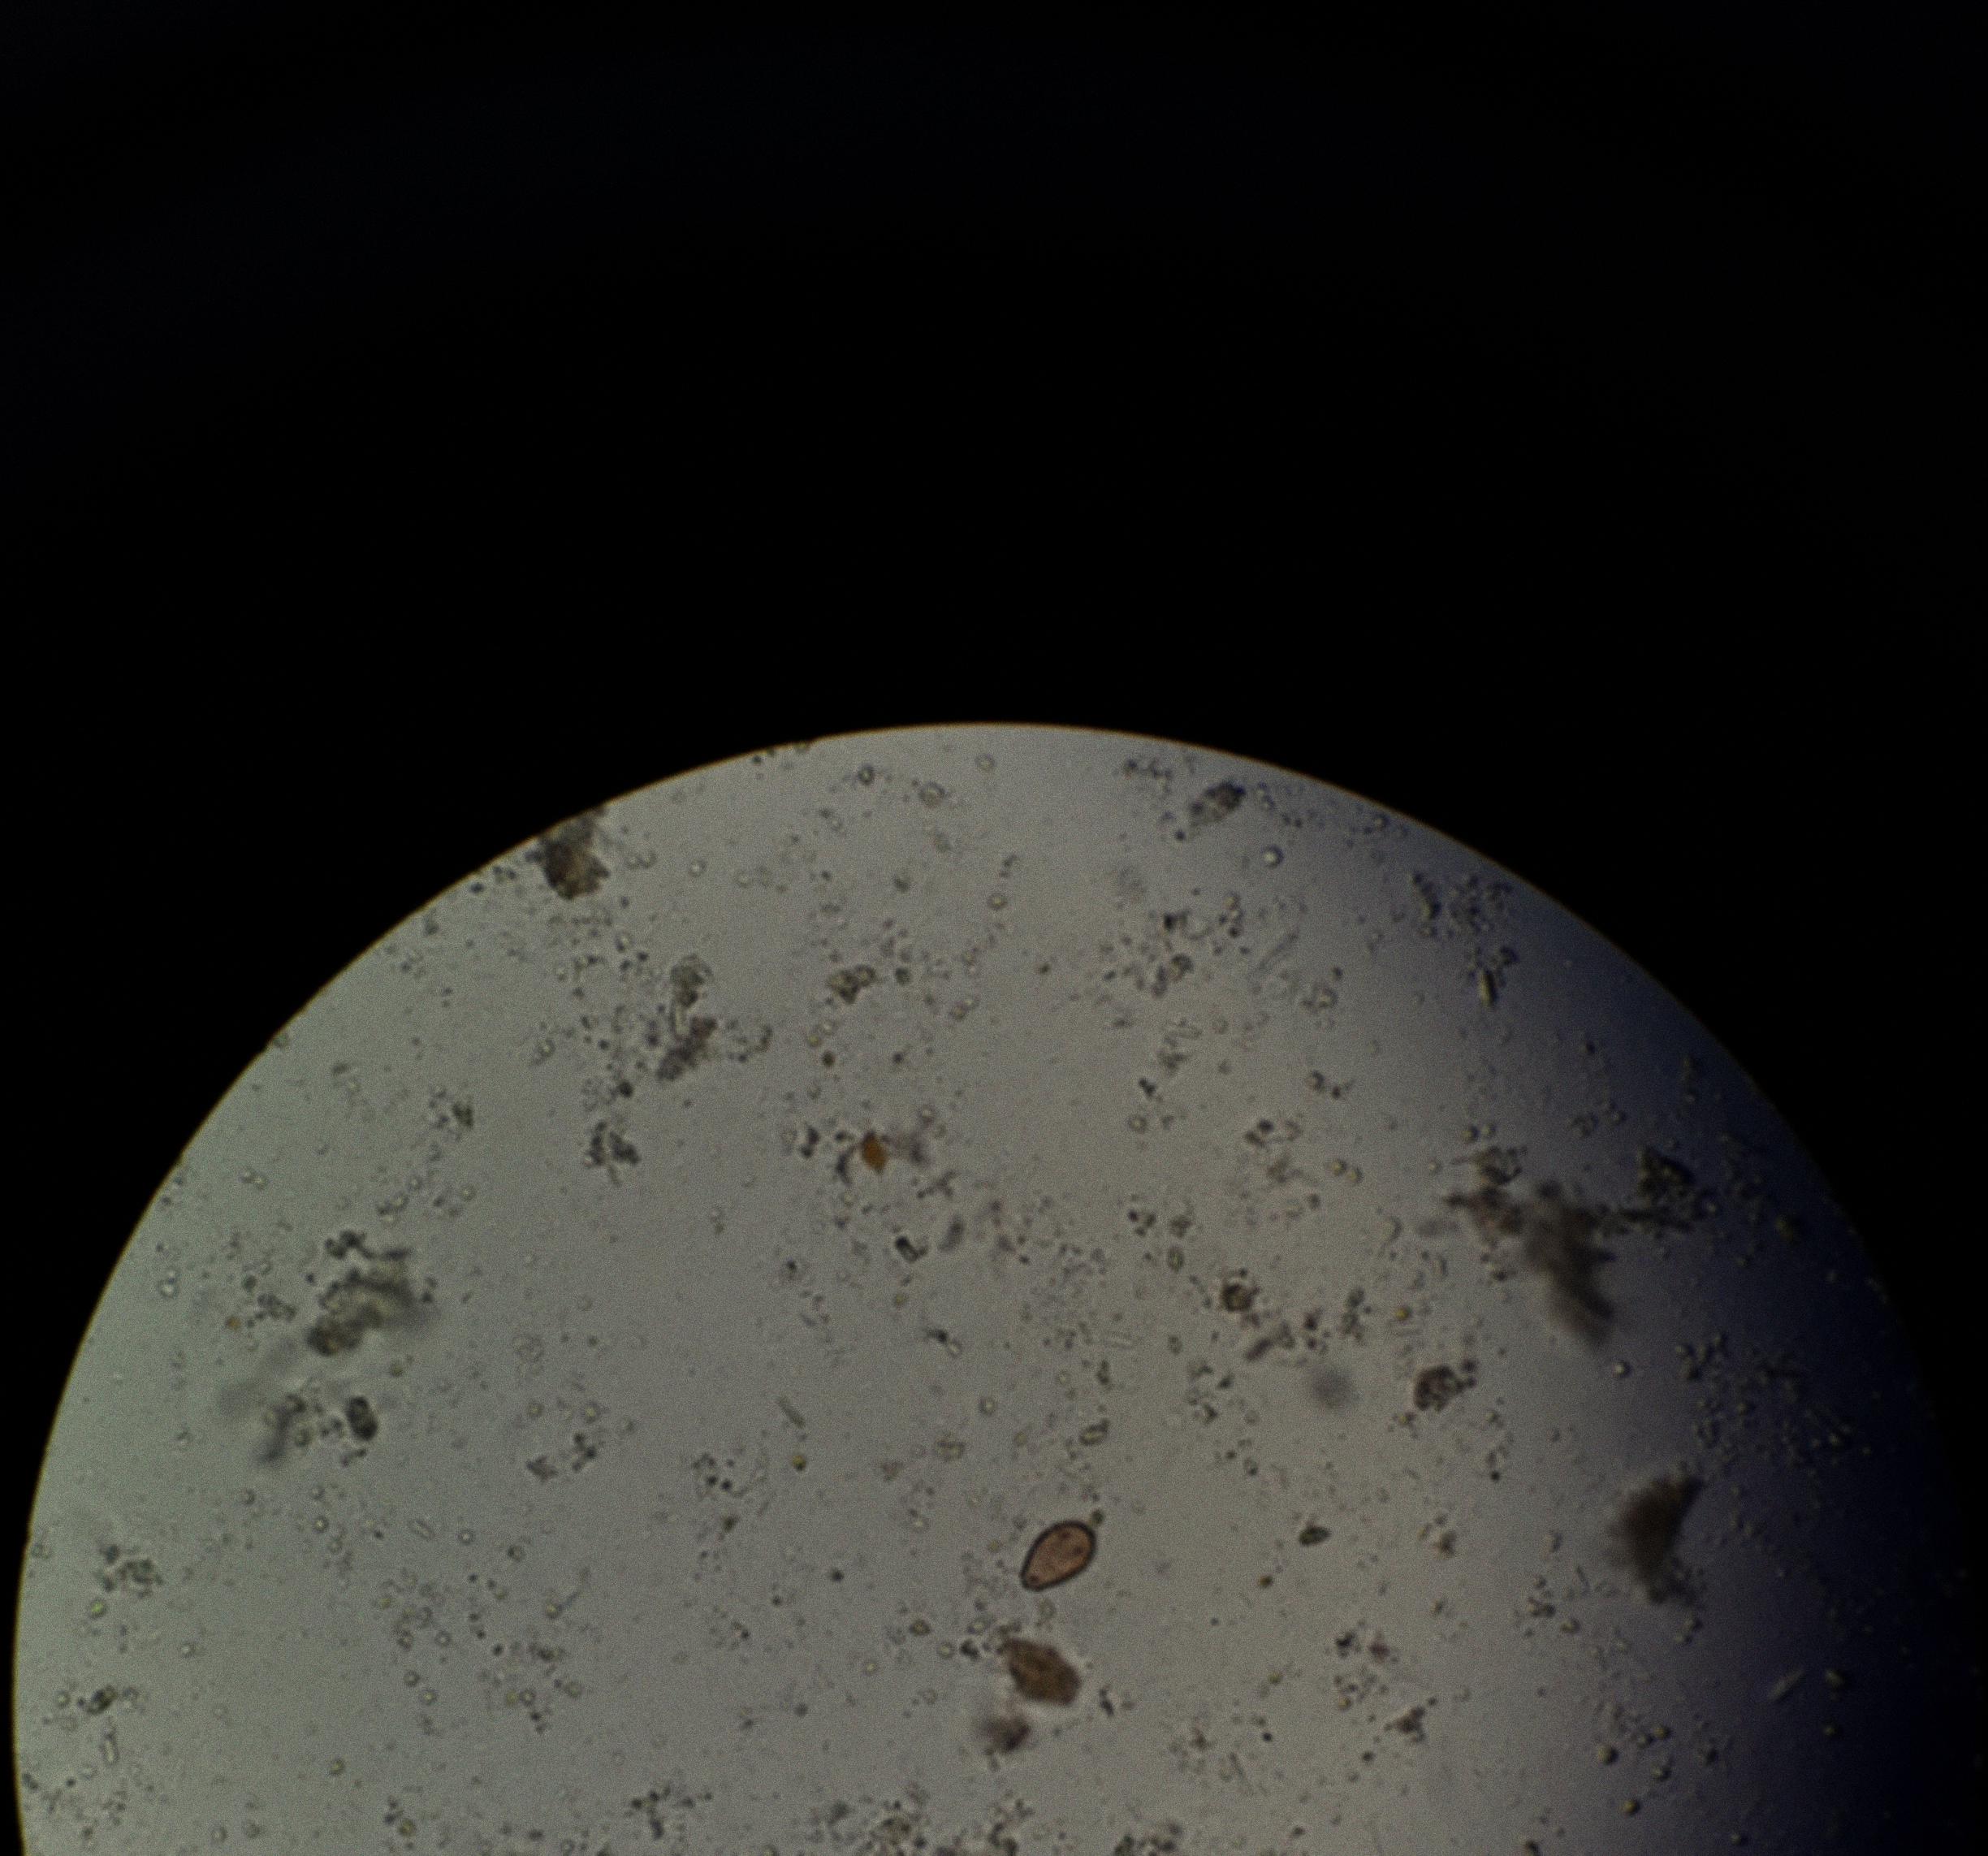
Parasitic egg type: Opisthorchis viverrine